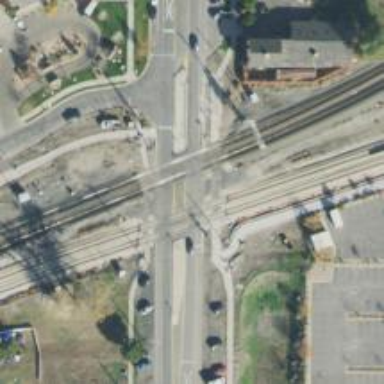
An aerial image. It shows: Railway crossing.